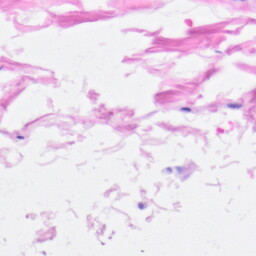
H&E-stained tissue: Heart